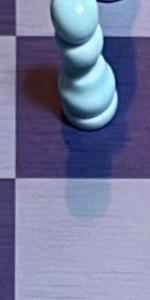
Label: Empty